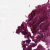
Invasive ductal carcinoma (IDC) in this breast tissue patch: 0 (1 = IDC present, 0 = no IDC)